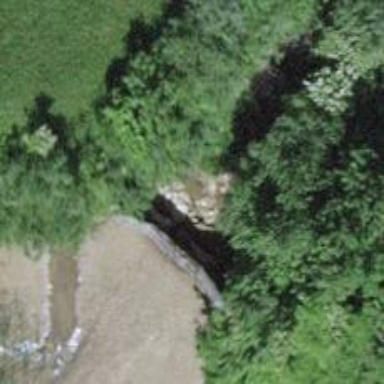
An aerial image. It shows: Check dam at location with retaining wall.